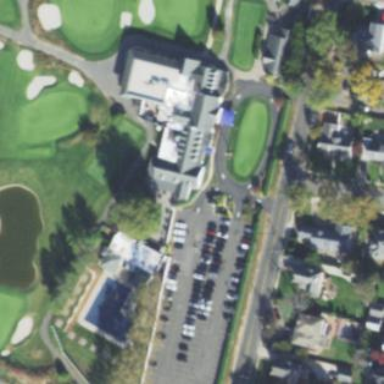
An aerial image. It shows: Clubhouse building at golf course.